Question: I have a cross tab query with several attributes of interest. In this query the presence of a particular attribute is yes or no (1=yes 0=no). Right now, if a person has two of the attributes then they are represented by two rows in the data set. And if they have three of the problems, then they are represented by three rows. I need a way to make multiple attributes show up on the same line. For instance if they have diabetes and tobacco one row would have a "1" under that column instead of right now where there's a 1 followed by all zeroes for diabetes. And the 'tobacco' row has a 0 in every column except for tobacco (where it's a one).

<URL>
is a screen cap of what the output looks like. And I need only one row per patient, regardless of how many problems they have.
below is my sql.
'''
TRANSFORM IIf([tblComorbidity.comorbidityexplanation]=[tblComorbidity.comorbidityexplanation],1,0) AS Morbidity
SELECT
Person.PersonID,
Person.Age,
tblKentuckyCounties.Metro,
tblKentuckyCounties.Appalachian,
Person.asiaAdmit,
Person.Sex
FROM tblKentuckyCounties
INNER JOIN (tblComorbidity
INNER JOIN (Person
INNER JOIN tblComorbidityPerson ON Person.PersonID = tblComorbidityPerson.personID
) ON tblComorbidity.ID = tblComorbidityPerson.comorbidityFK
) ON tblKentuckyCounties.ID = Person.County
WHERE (((tblComorbidity.comorbidityexplanation)="anxiety and depression"
Or (tblComorbidity.comorbidityexplanation)="heart"
Or (tblComorbidity.comorbidityexplanation)="respiratory"
Or (tblComorbidity.comorbidityexplanation)="uti"
Or (tblComorbidity.comorbidityexplanation)="diabetes"
Or (tblComorbidity.comorbidityexplanation)="hypertension"
Or (tblComorbidity.comorbidityexplanation)="tobacco"))
GROUP BY
Person.PersonID,
Person.Age,
tblKentuckyCounties.Metro,
tblKentuckyCounties.Appalachian,
Person.asiaAdmit,
Person.Sex,
tblKentuckyCounties.Appalachian,
tblKentuckyCounties.Metro,
tblComorbidity.comorbidityexplanation
PIVOT tblComorbidity.comorbidityexplanation;
'''
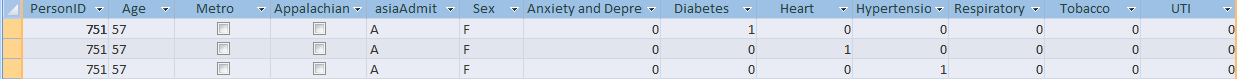
Answer: Changed the value to the count of the items in case someone has more than 1 condition twice and tried to clean up some formatting. In my limited testing it worked but it might need some tweaks as I don't have your data, but it should get you started.
'''
TRANSFORM nz(Count([tblComorbidity.comorbidityexplanation]),0) AS Morbidity
SELECT Person.PersonID, Person.Age, tblKentuckyCounties.Metro, tblKentuckyCounties.Appalachian, Person.asiaAdmit, Person.Sex
FROM tblKentuckyCounties INNER JOIN (tblComorbidity INNER JOIN (Person INNER JOIN tblComorbidityPerson ON Person.PersonID = tblComorbidityPerson.personID) ON tblComorbidity.ID = tblComorbidityPerson.comorbidityFK) ON tblKentuckyCounties.ID = Person.County
WHERE tblComorbidity.comorbidityexplanation IN ('anxiety and depression', 'heart', 'respiratory', 'uti', 'diabetes', 'hypertension', 'tobacco')
GROUP BY Person.PersonID, Person.Age, tblKentuckyCounties.Metro, tblKentuckyCounties.Appalachian, Person.asiaAdmit, Person.Sex
PIVOT tblComorbidity.comorbidityexplanation;
'''